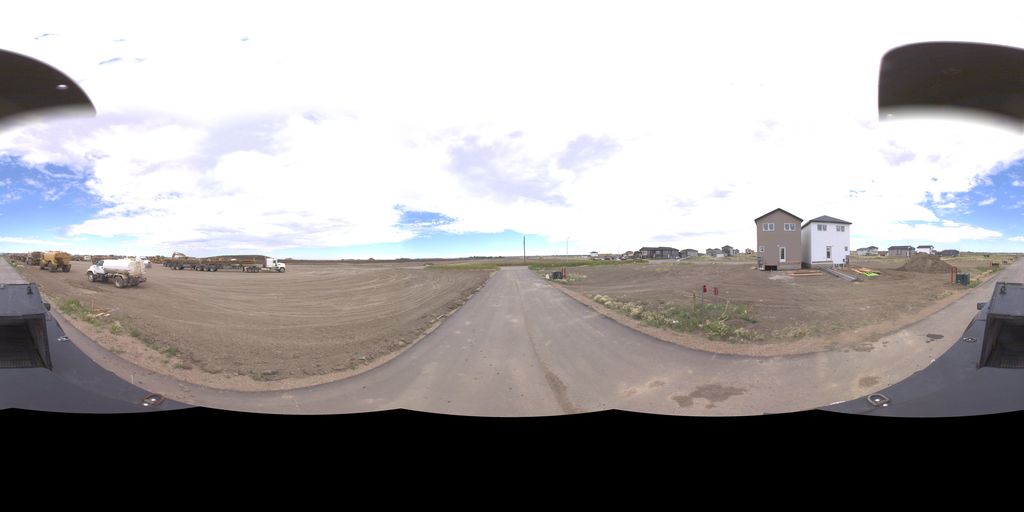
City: saskatoon